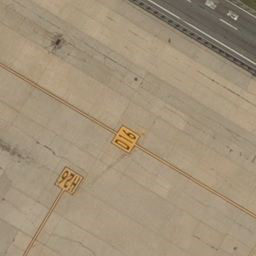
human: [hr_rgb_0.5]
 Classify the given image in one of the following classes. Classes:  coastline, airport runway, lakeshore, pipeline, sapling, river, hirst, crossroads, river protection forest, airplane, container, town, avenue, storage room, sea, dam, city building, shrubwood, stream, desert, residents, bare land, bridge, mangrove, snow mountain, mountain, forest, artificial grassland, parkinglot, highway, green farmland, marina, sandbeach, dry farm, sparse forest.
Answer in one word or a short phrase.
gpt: airport runway